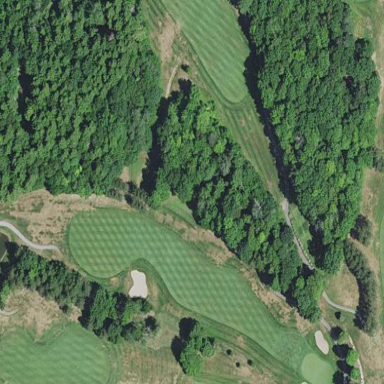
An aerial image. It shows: Well-maintained mown grass fairway on golf course.